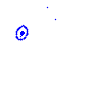
Particle: electron